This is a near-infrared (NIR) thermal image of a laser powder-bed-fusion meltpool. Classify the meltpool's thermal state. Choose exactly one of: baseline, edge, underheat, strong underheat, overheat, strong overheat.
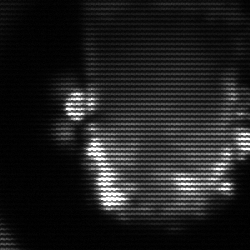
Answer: baseline